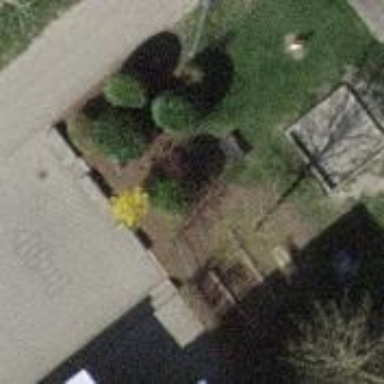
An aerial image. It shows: Black bench.